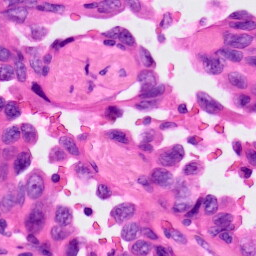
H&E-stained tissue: Lung